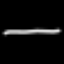
Label: line